Interaction volume radius: 10 \u00c5
Interaction volume height: 20 \u00c5
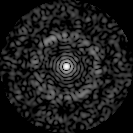
Disorder parameter: 0.8433